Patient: sex F, age 61
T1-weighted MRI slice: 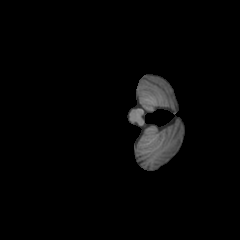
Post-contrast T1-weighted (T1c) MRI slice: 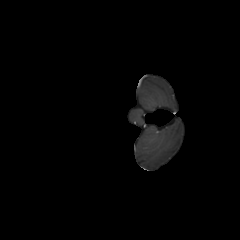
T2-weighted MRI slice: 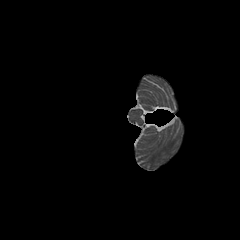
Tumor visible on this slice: no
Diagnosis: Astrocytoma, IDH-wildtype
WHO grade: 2